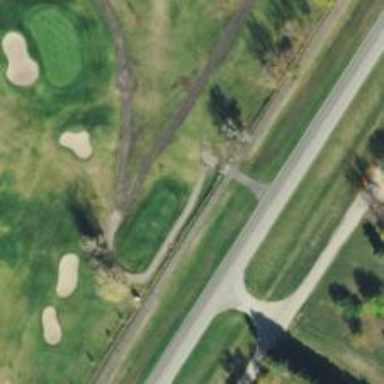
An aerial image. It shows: Footway that resembles golf path.